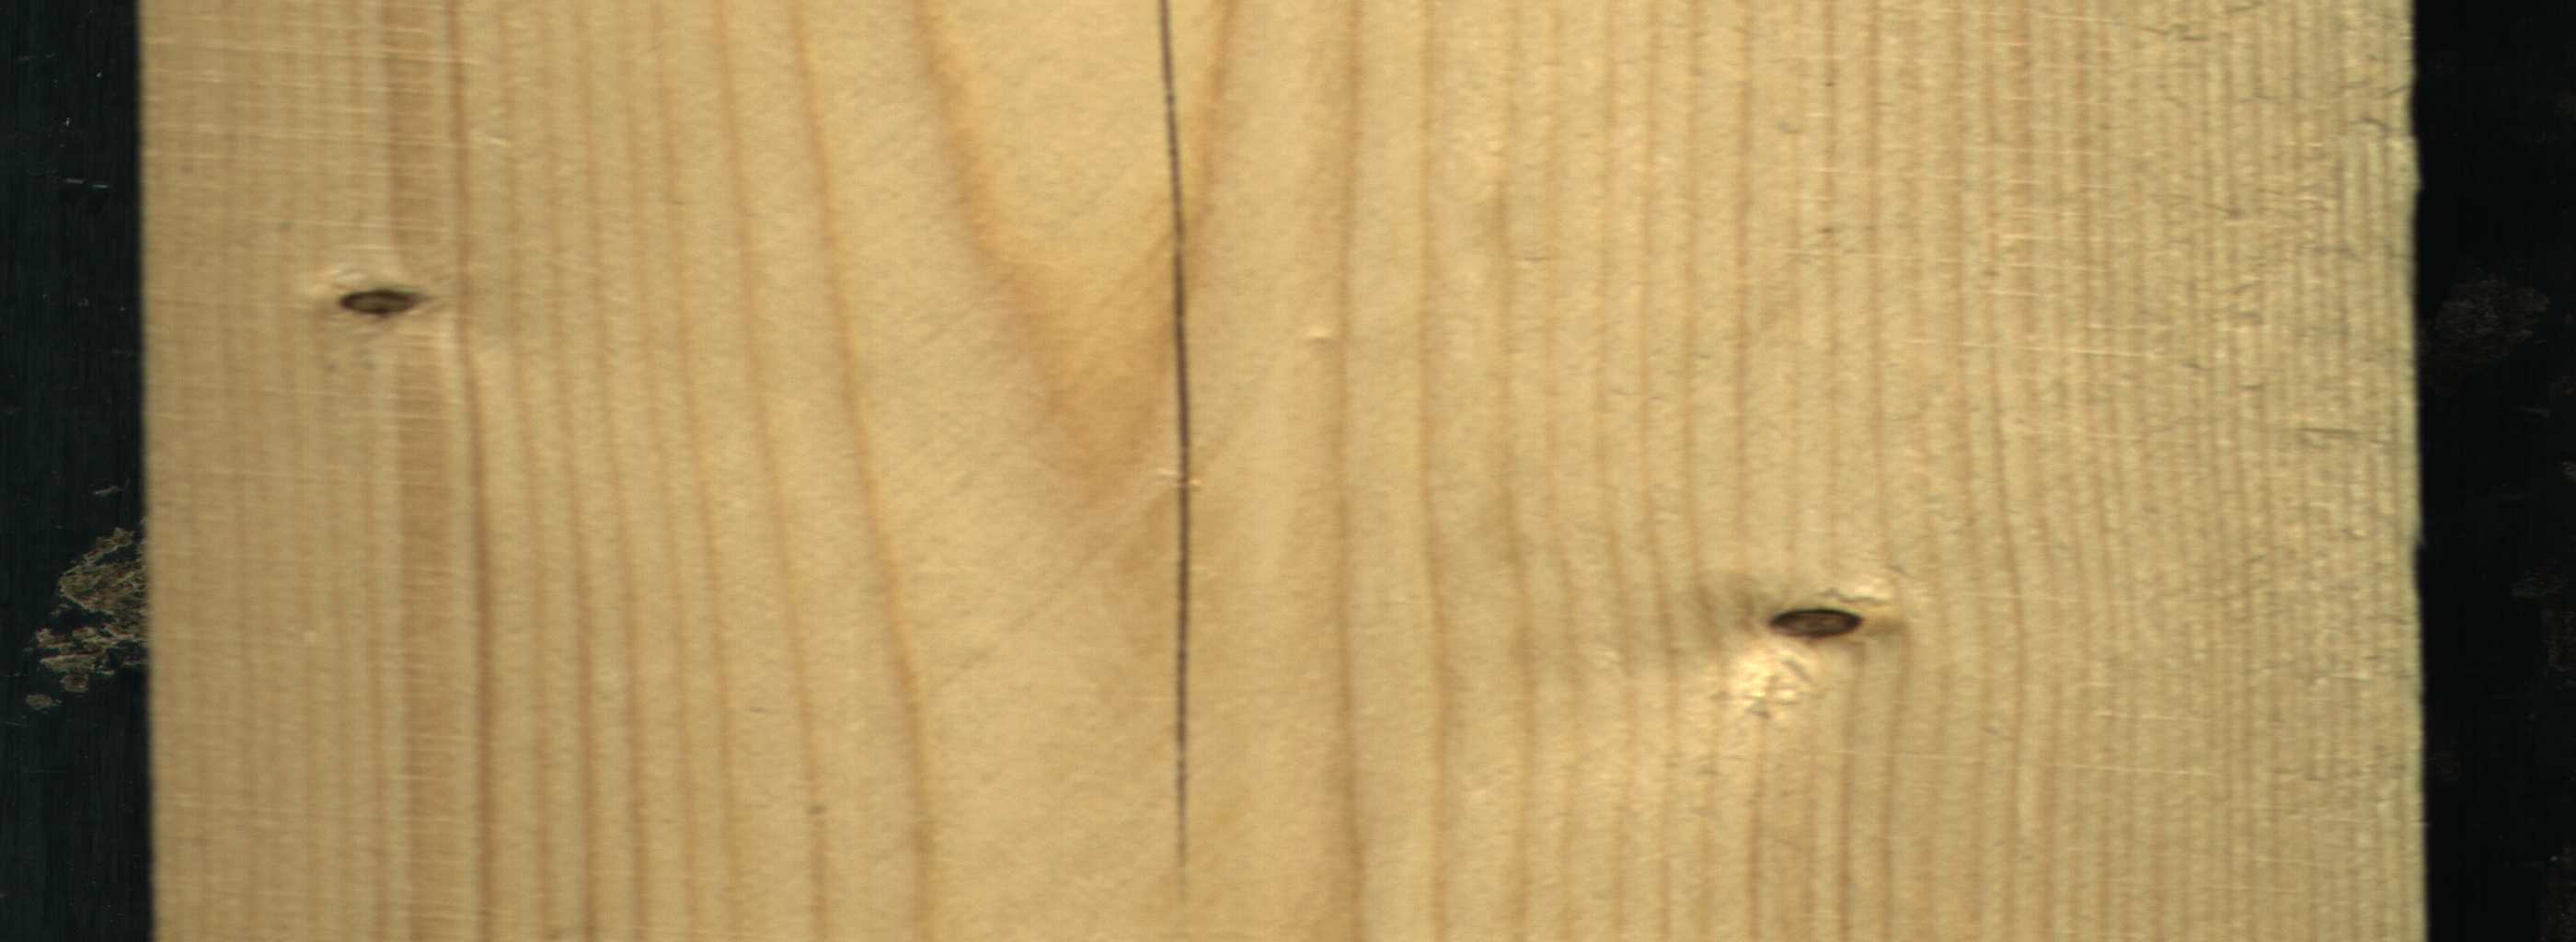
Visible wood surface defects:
Crack
Dead_Knot
Dead_Knot